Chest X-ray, PA view. Patient: 37 years old, sex F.
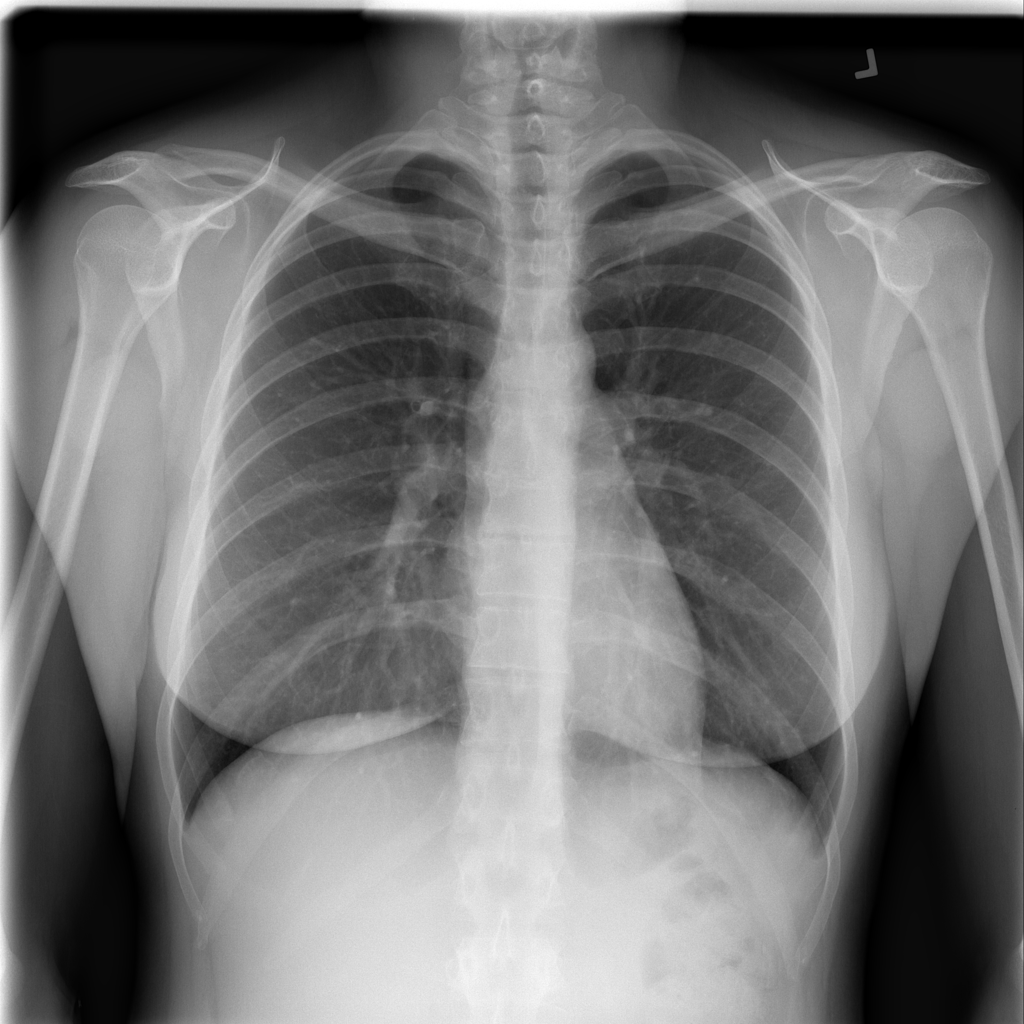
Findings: No Finding